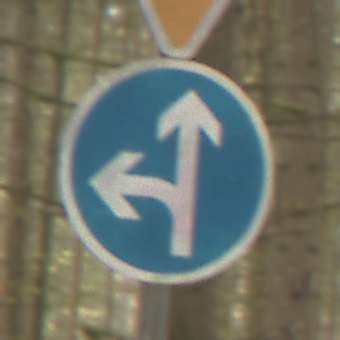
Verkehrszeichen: VorgeschriebeneFahrtrichtungGeradeausOderLinks
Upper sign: VorfahrtGewaehren
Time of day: MorningAfternoon
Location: Outdoor (Nature)
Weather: Overcast
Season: Winter
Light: Natural